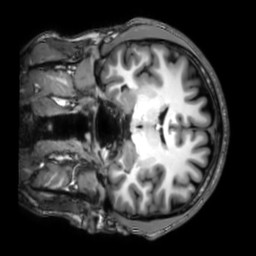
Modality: T1w
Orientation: coronal